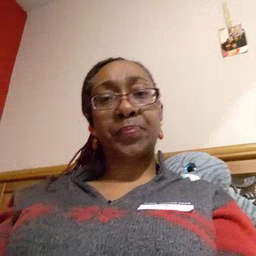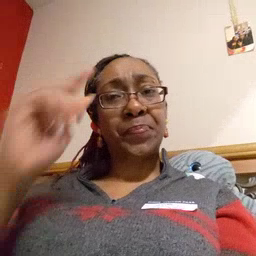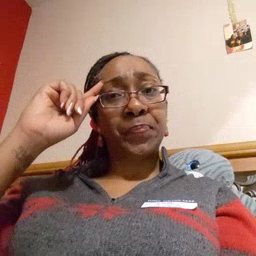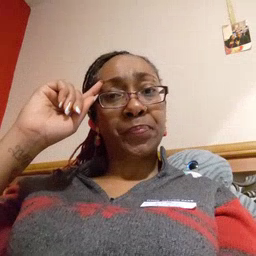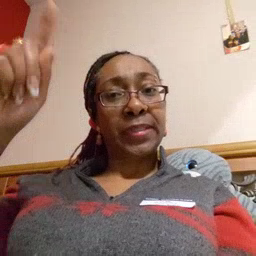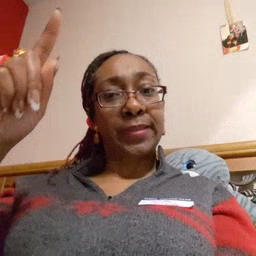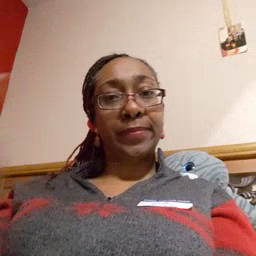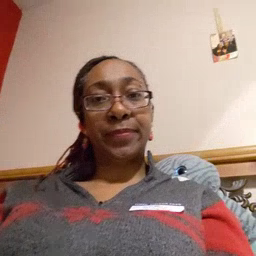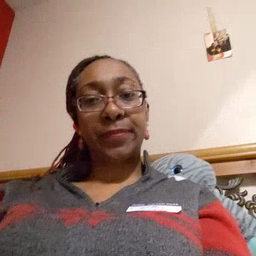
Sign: penny